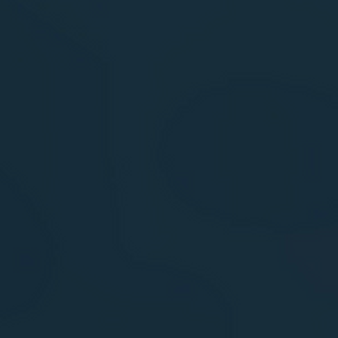
Label: other